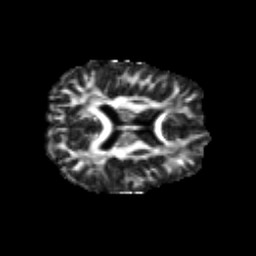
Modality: FA
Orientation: axial
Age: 24
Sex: male
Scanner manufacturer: siemens
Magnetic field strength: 3 T
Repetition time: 3.5 s
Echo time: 0.125 s